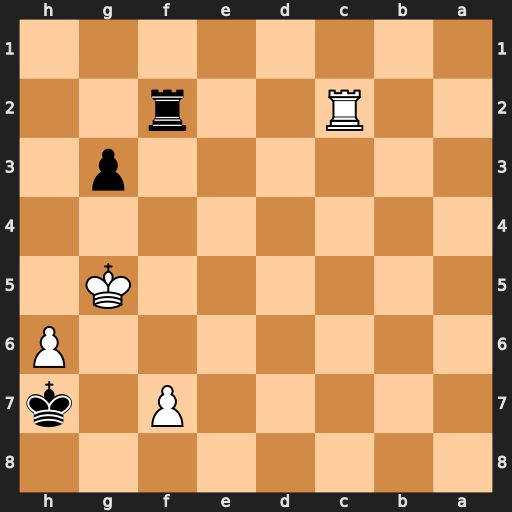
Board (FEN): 8/5P1k/7P/6K1/8/6p1/2R2r2/8
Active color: b
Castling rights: -
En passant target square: -
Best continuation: g2 Rc1 Rf1 f8=N+ Kg8 h7+ Kh8